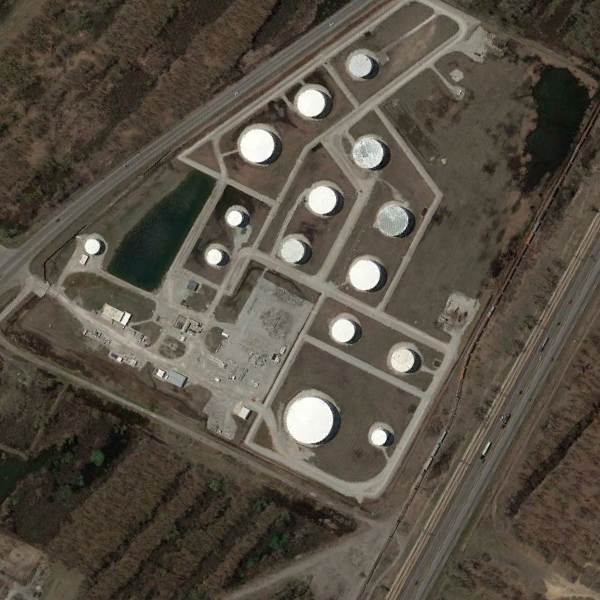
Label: StorageTanks